Question: I have table containing 4 main rows and one (expand or collapse) button.On click of (expand or collapse) button i want to insert one more row in middle of all rows(which result in total 8 rows) by iterating the table rows.How to do this using Javascript?See the image below.Any suggestion.

This is the code i have return on click of Expand or Collapse button,
'''
jQuery('#btnId').click(function() {
var that = this;
$("#example tbody tr").each(function(i) {
//what code need to add here
});
});
'''
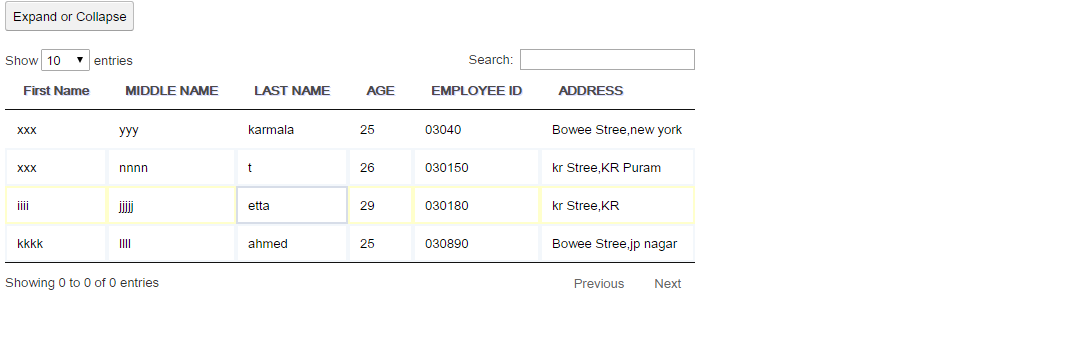
Answer: Due to the fact, that you haven't provided a code example, I only can suggest one way to achieve this.
You can determine the row above the row you'll want to insert by an id on the 'tr' or by a css selector like ':nth-of-type(4)' for example.
After that, you can use this row as jquery element (example: '$("tr#yourrow")') and append a row after it using 'append()'.
Example: '$("tr#yourrow").append("<tr>... your row definition ...</tr>")'
Based on the updated question:
'''
jQuery('#btnId').click(function() {
var that = this;
$("#example tbody tr").each(function(i, object) {
$(object).after("<tr>... your row definition ...</tr>")
});
});
'''
The row definition should be done by yourself. I don't know the logic behind the iteration in your case. But I think you'll get it. :)